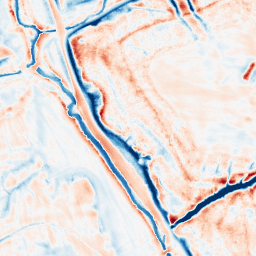
Category: edge_preserving
Decomposition family: bilateral
Decomposition parameters: d: 21
sigma_color: 100
sigma_space: 100
Upsampling method: bicubic_3x
Upsampling parameters: scale: 3
Upsampling scale: 3